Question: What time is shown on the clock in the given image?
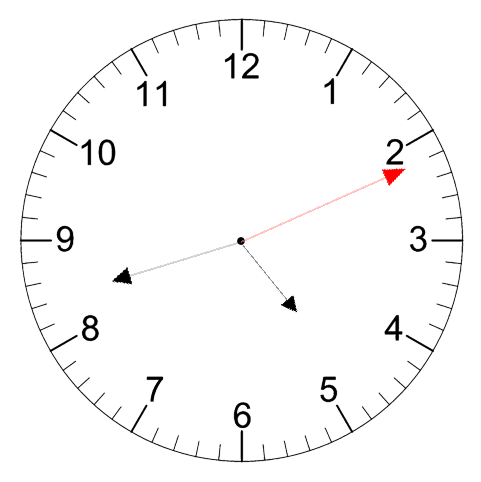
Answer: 04:42:11